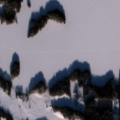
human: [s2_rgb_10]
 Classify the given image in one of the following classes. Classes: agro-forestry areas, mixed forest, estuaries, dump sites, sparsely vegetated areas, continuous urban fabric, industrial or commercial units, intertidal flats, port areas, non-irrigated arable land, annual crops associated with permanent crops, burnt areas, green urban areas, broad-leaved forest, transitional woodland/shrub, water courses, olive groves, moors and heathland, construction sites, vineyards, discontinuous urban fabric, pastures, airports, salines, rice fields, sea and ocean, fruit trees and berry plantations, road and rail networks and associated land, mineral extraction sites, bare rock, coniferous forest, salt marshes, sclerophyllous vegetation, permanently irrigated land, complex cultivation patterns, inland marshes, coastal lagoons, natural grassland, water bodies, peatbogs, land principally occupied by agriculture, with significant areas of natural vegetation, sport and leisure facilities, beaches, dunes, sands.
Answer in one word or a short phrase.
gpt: land principally occupied by agriculture, with significant areas of natural vegetation, coniferous forest, mixed forest, water bodies